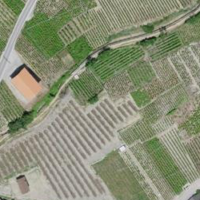
EUNIS habitat code: 40
Species observed at this site:
Prunus spinosa
Clematis vitalba
Hedera helix